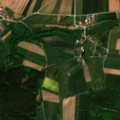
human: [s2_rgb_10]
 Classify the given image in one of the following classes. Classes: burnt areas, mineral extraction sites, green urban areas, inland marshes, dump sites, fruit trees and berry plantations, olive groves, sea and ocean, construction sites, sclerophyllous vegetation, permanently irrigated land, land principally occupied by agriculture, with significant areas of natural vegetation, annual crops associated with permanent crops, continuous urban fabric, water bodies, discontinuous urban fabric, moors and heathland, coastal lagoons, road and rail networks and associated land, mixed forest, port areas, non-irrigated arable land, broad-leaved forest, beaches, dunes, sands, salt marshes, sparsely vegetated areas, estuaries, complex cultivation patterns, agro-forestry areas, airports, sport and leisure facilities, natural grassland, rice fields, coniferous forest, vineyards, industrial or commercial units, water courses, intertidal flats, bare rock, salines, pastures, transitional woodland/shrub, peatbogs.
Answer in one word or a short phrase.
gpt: non-irrigated arable land, complex cultivation patterns, coniferous forest, mixed forest